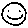
Label: smiley face